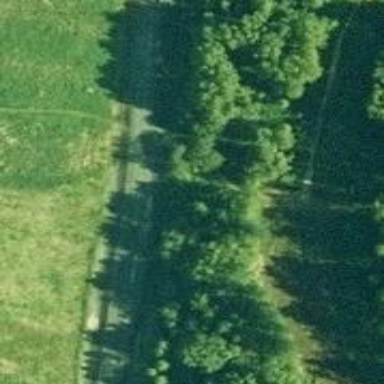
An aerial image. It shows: Path.